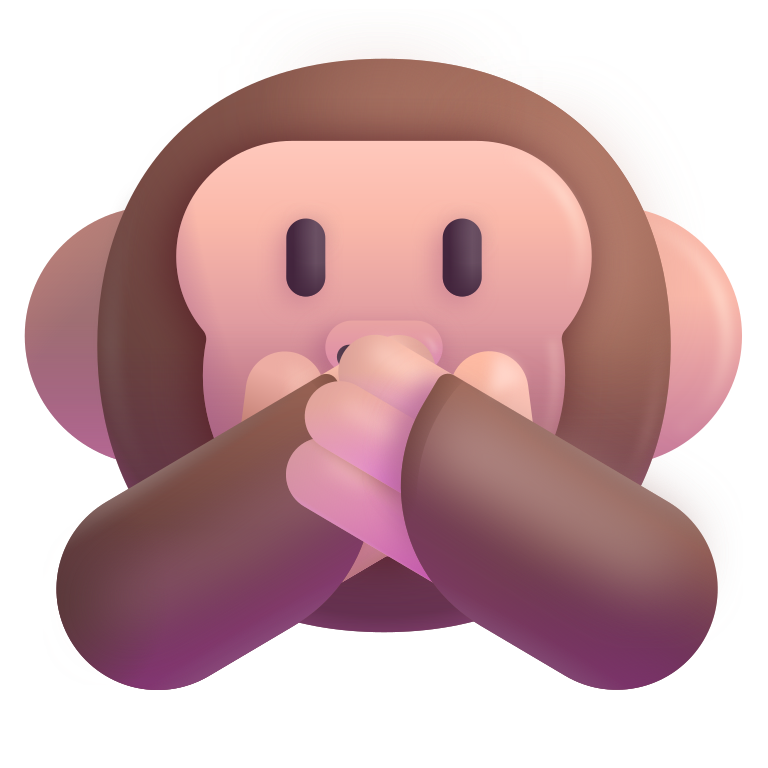
speak no evil monkey color